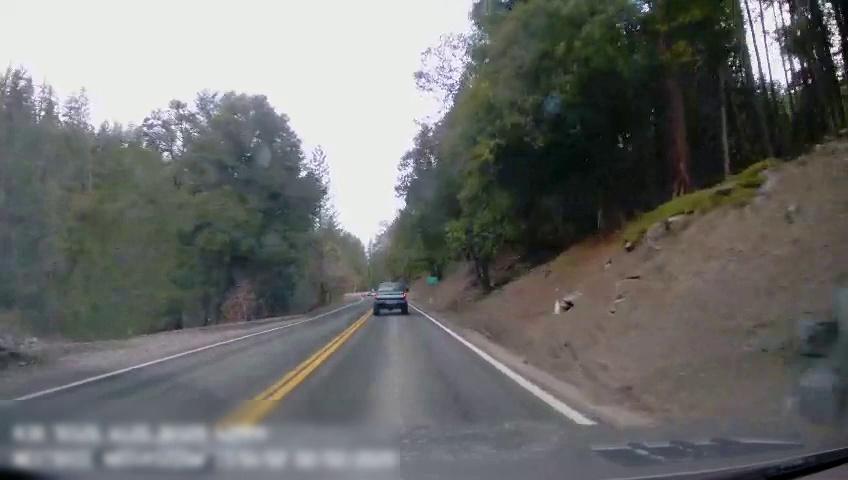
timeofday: Day
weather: Sunny
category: Drivable Space
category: Vehicles | Truck
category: Lanes | Current Lane
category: Lanes | Current Lane
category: Lanes | Alternate Lane